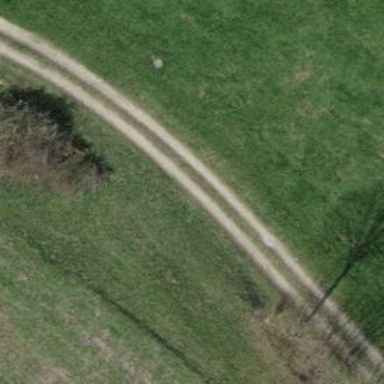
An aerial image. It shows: Track with grade3 tracktype.